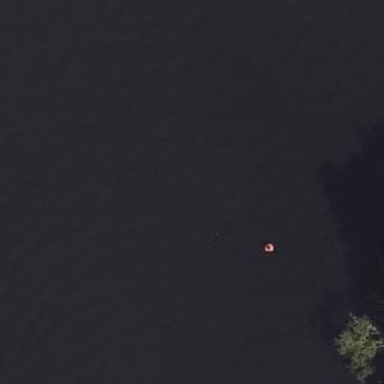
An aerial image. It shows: Red buoy.